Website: apple
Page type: customer-info-address
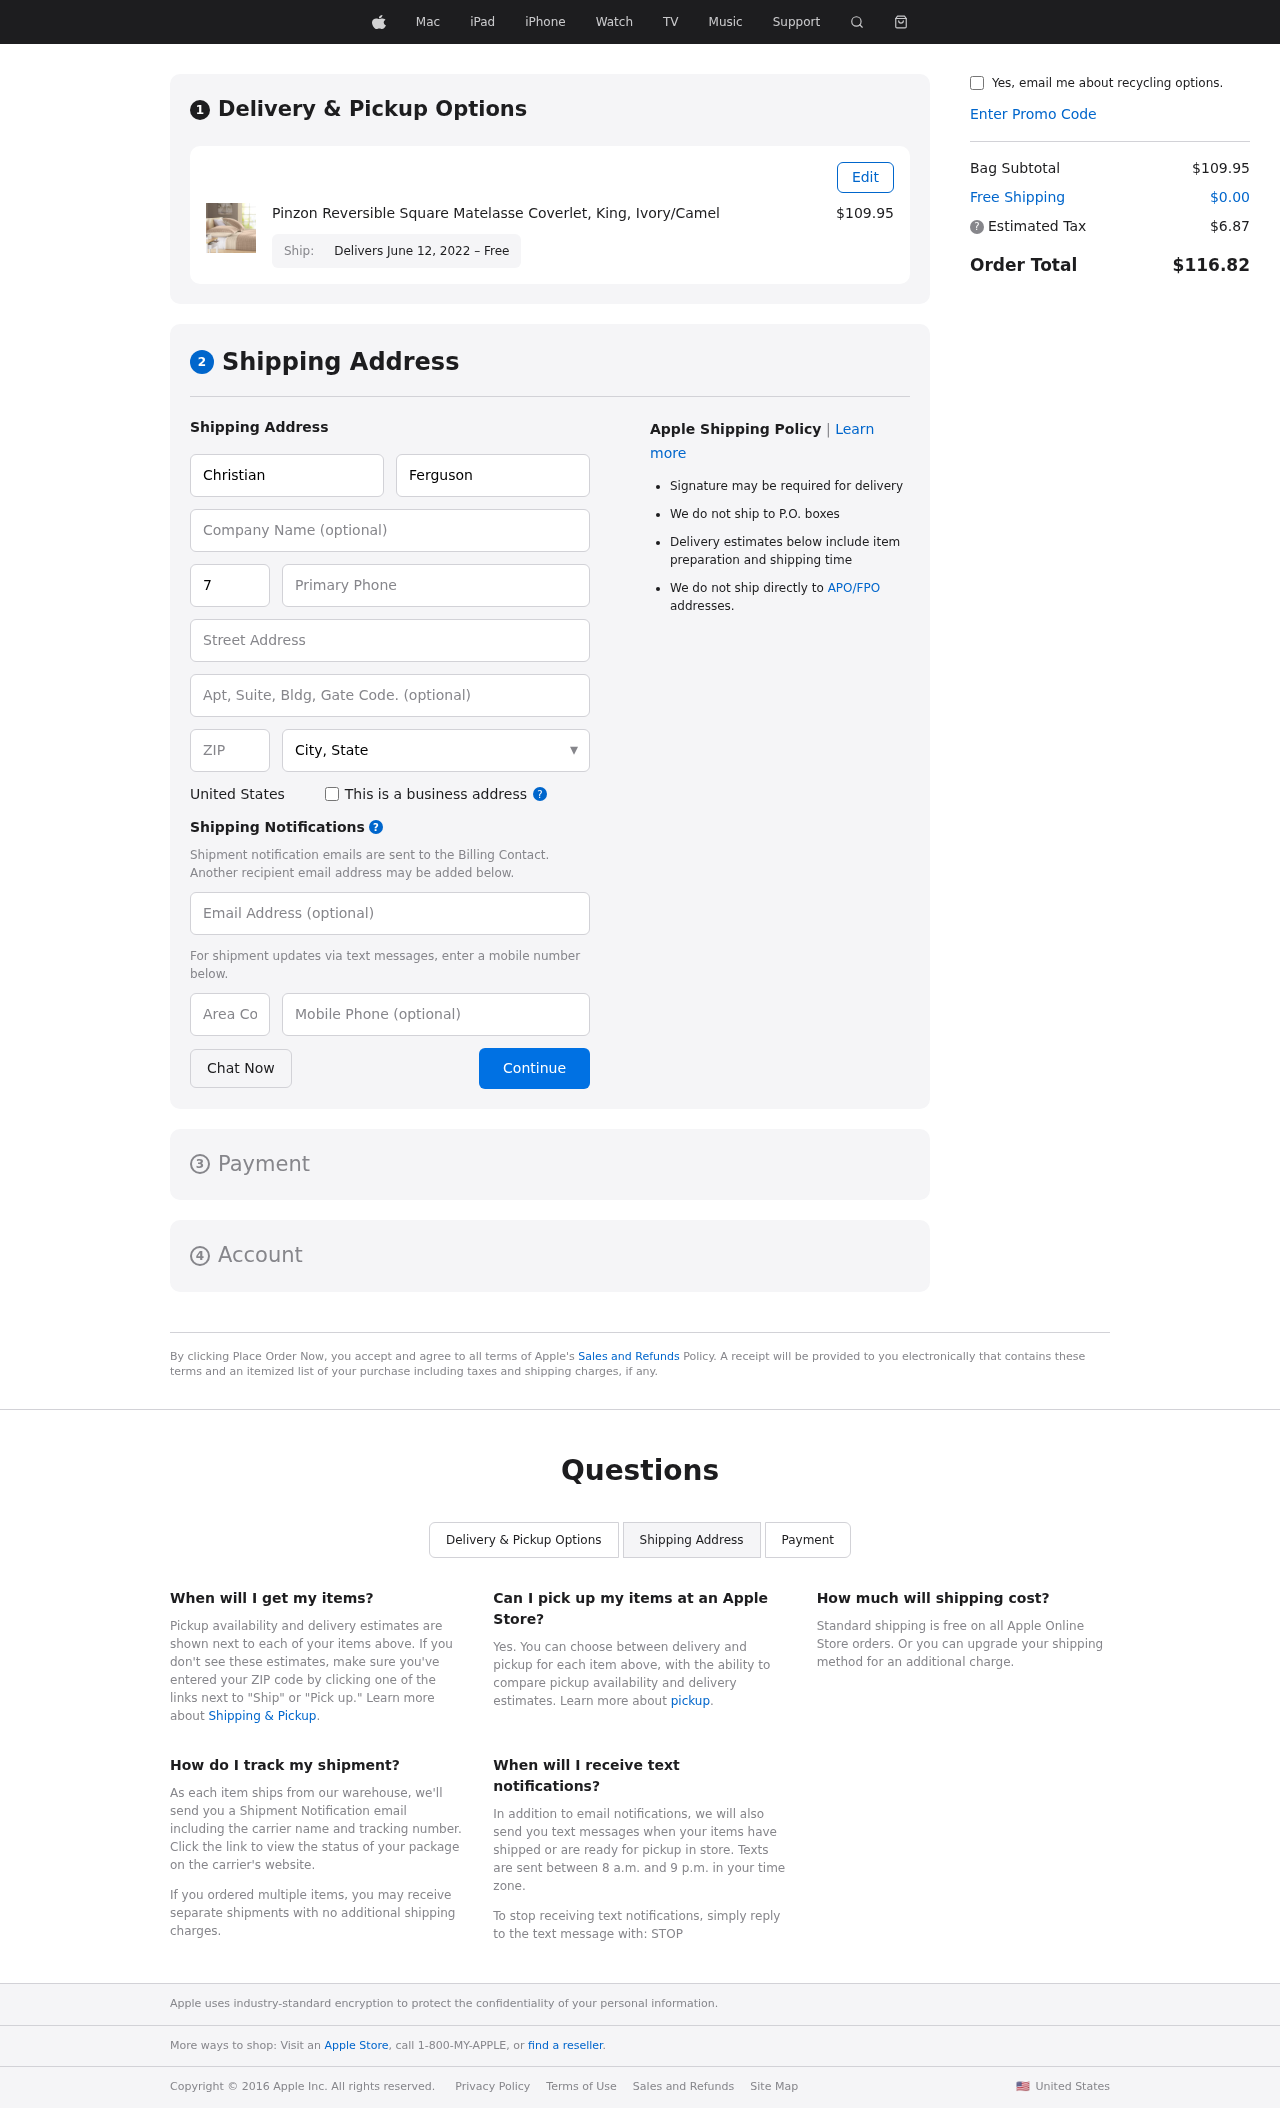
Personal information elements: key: PII_CITY_STATE
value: Lake Jeanbury, WA
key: PII_COUNTRY
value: United States
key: PII_EMAIL
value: cferguson@yahoo.com
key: PII_FIRSTNAME
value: Christian
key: PII_LASTNAME
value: Ferguson
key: PII_PHONE
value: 7792990445
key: PII_PHONE_AREA
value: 779
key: PII_POSTCODE
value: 09944
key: PII_STREET
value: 667 Palmer Center
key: PII_STREET2
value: Suite 574
Product elements: key: PRODUCT1_NAME
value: Pinzon Reversible Square Matelasse Coverlet, King, Ivory/Camel
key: PRODUCT1_PRICE
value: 109.95
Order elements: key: ORDER_DELIVERY_DATE
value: Delivers June 12, 2022 – Free
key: ORDER_SUBTOTAL
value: $109.95
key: ORDER_SHIPPING_COST
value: $0.00
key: ORDER_TAX
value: $6.87
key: ORDER_TOTAL
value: $116.82